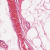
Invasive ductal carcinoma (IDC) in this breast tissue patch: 0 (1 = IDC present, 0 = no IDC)